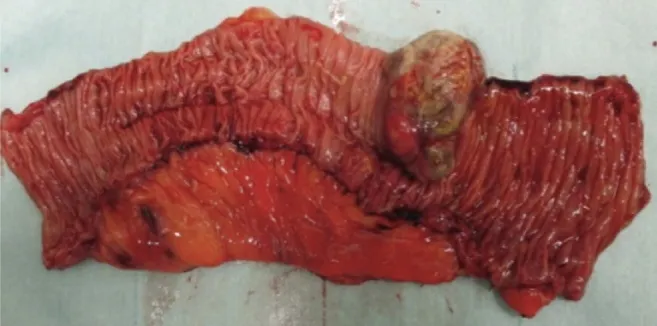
The tumor is 5 cm x 3 cm in size. The tumor has a blackish appearance and its surface is necrotic.
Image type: medical_photograph (other_medical_photograph)